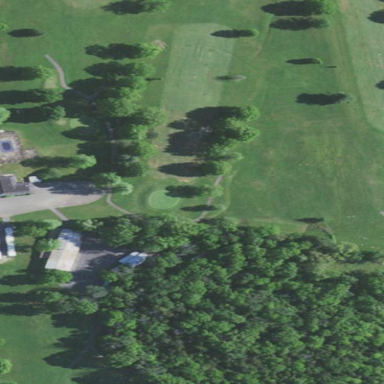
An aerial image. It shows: Golf fairway surrounded by grass.